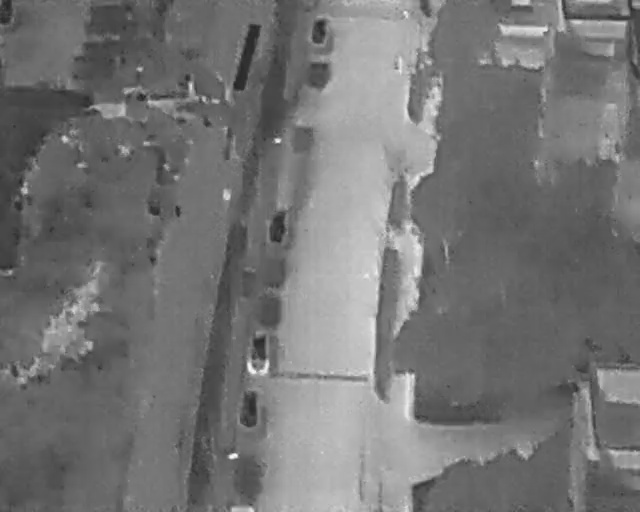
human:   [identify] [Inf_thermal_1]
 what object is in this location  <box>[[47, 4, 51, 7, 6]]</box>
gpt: <ref>1 small car at the top</ref>

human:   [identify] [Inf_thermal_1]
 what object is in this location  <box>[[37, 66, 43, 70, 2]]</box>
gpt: <ref>1 medium car at the center</ref>